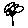
Label: flower